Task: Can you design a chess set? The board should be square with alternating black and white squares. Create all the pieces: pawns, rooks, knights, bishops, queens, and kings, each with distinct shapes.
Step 22:
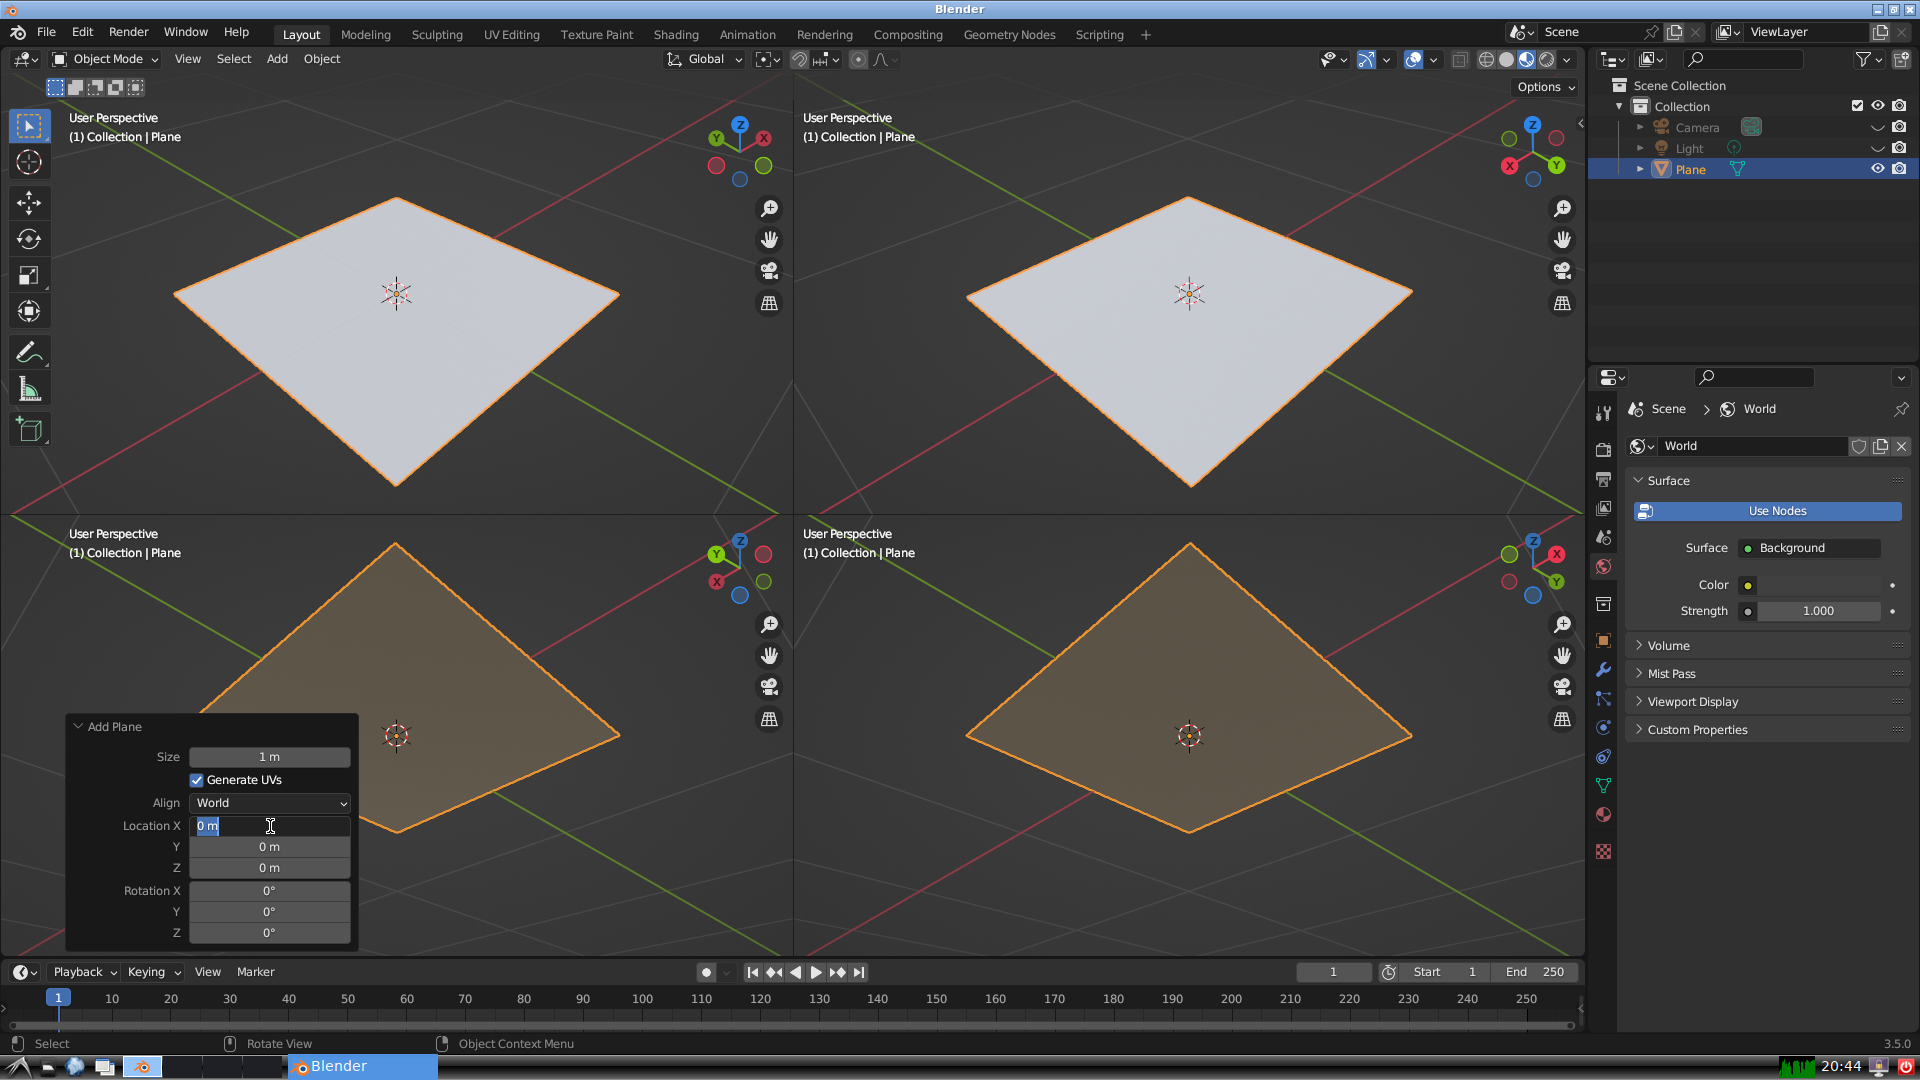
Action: input_text: 0.0